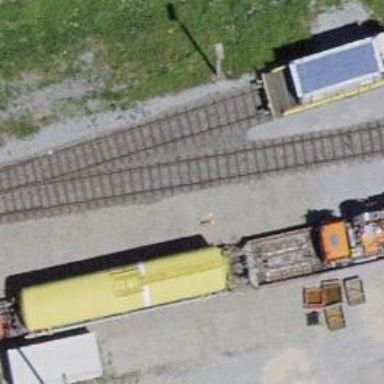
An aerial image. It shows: Railway yard used for servicing trains.